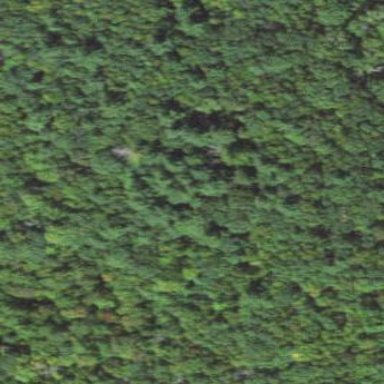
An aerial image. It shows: Mixed leaf woodland.